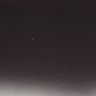
Metastatic tissue present: no